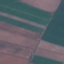
Land use / land cover class: AnnualCrop